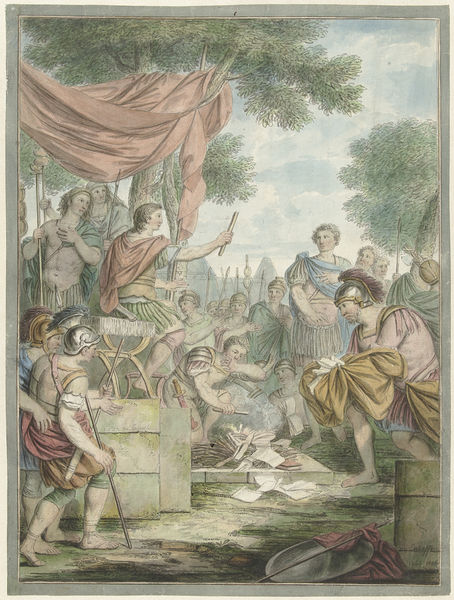
Titel: Pompeius laat de brieven van Sertorius verbranden
Künstler: Louis Fabritius Dubourg
Standort: Amsterdam
Institution: Rijksmuseum
Schlagwörter: blue, chair, men, people, red, soldier, soldiers, women, bench, gold, gray, green, sitting, yellow, pink, print, feather, silver, clouds, man, roman, sky, trees, feet, helmet, message, scroll, drawing, color, army, etching, books, dirt, human, cloak, toga, fire, branches, shield, warrior, book, bronze, humans, stones, stick, staff, banner, spear, kneel, burn, e, lance, cloack, helment, calves, chield, wsh, praetor